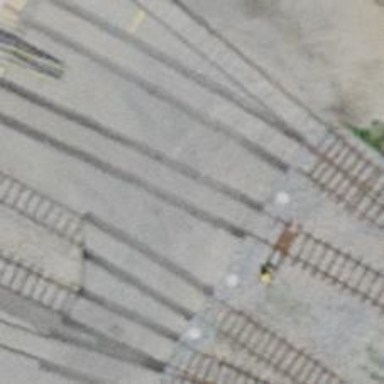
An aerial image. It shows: Single railway spur track.